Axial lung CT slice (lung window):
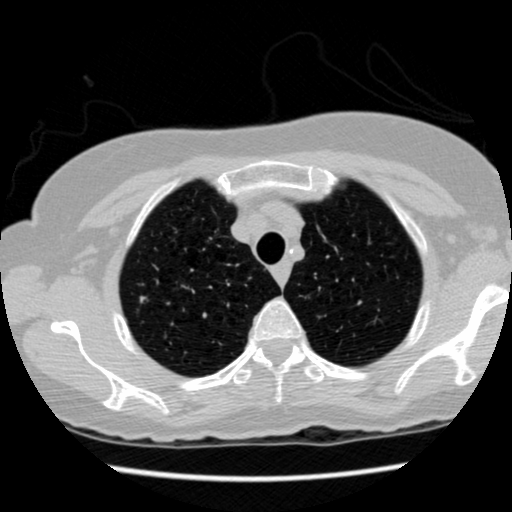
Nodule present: yes
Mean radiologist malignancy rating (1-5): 2.75